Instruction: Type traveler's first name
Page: traveler
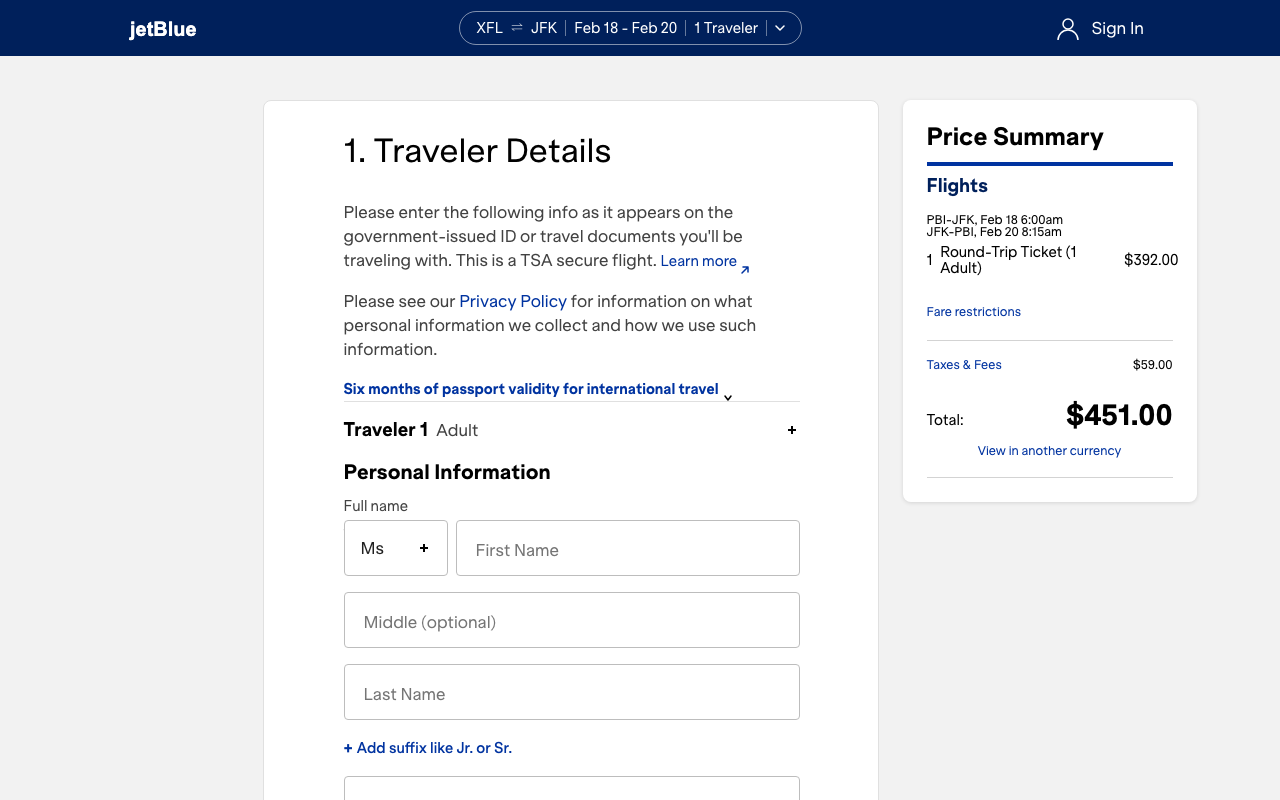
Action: type